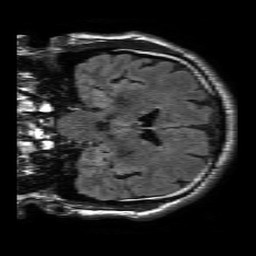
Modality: FLAIR
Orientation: coronal
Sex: male
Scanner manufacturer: philips
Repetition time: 11 s
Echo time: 0.125 s